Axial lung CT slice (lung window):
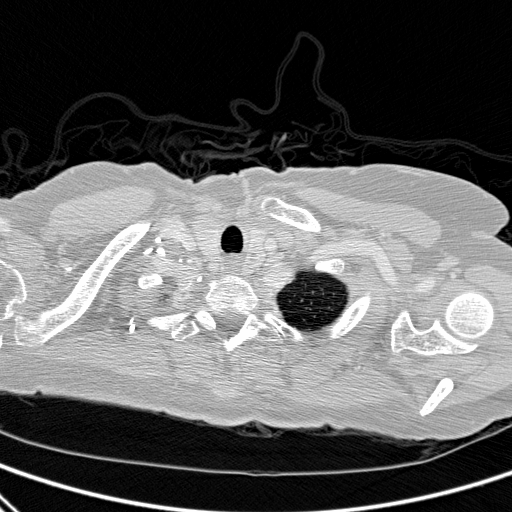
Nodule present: no